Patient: sex F, age 34
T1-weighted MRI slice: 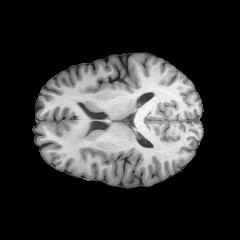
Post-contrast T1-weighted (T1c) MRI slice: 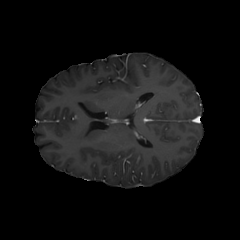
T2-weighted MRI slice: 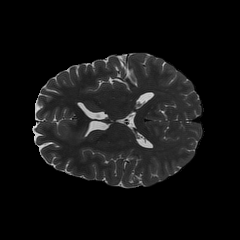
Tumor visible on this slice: yes
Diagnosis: Astrocytoma, IDH-mutant
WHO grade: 2